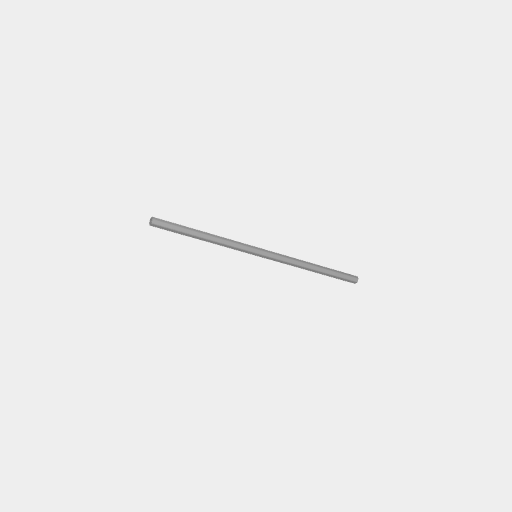
Part: Shaft12ROD336